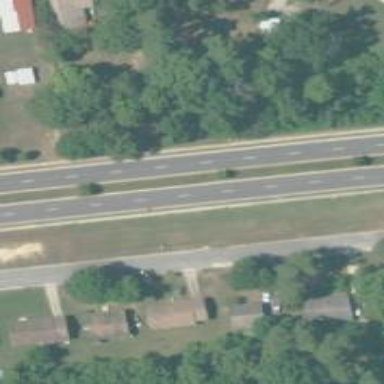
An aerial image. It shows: Secondary road.